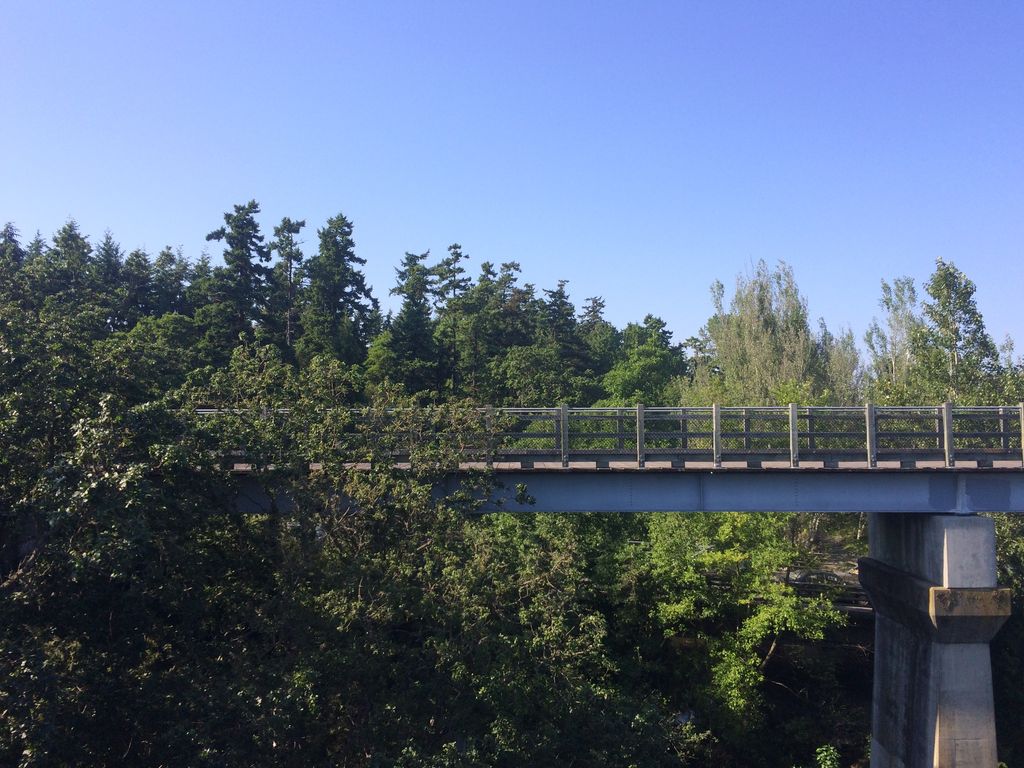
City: victoria